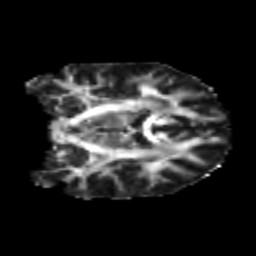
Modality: FA
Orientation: coronal
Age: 23
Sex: male
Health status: healthy